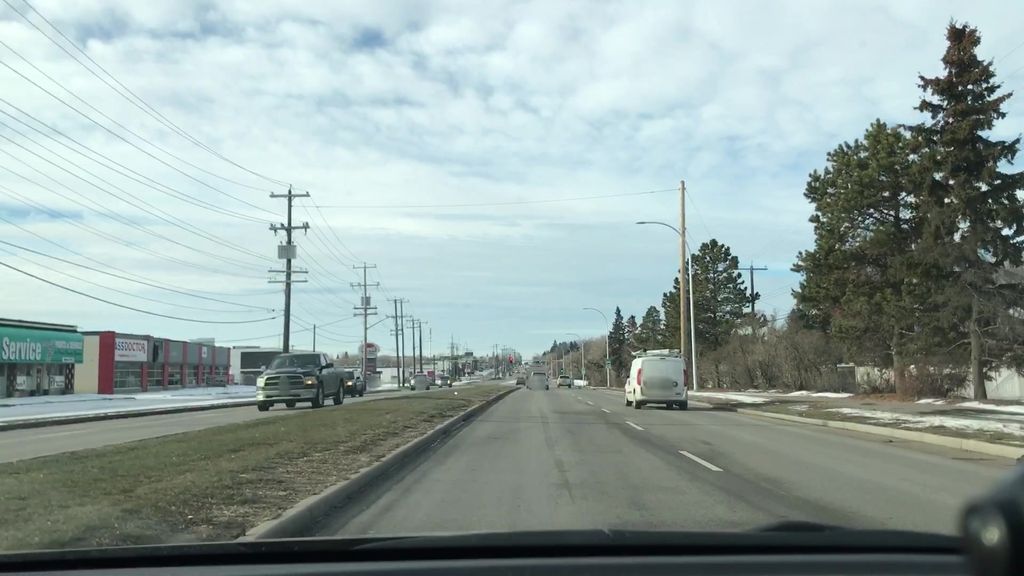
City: edmonton